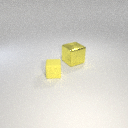
small yellow rubber cube in front of large yellow metal cube